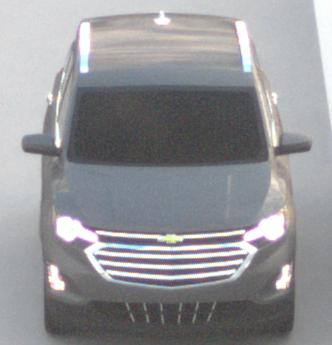
Make: Chevrolet
Model: Equinox
Detailed model: Gen. 2
Model produced from: 2015
Model produced until: 2017
Doors: 5
Color: gray
Road condition: dry road
Daytime: sunrise or sunset
Contrast: low contrast